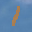
Label: 1